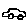
Label: car